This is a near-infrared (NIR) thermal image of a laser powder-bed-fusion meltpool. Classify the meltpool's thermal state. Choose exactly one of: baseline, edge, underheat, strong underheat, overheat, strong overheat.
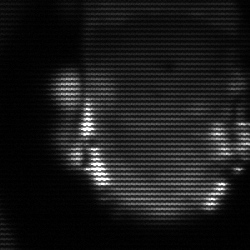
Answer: baseline